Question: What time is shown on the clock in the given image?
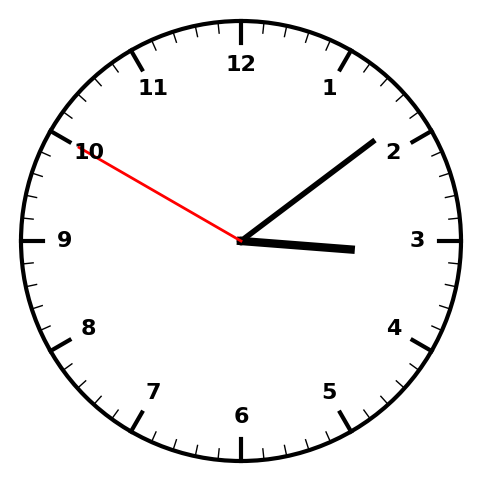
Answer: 03:08:50